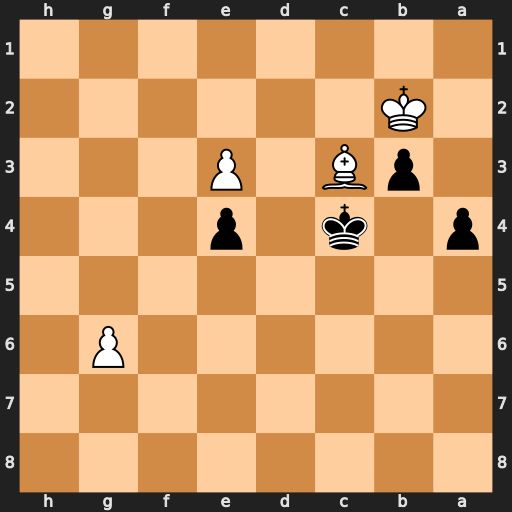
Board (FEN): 8/8/6P1/8/p1k1p3/1pB1P3/1K6/8
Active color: b
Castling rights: -
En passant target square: -
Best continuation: a3+ Kxa3 Kxc3 g7 b2 g8=Q b1=Q